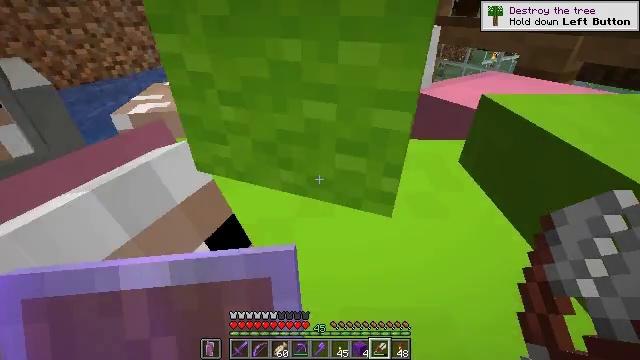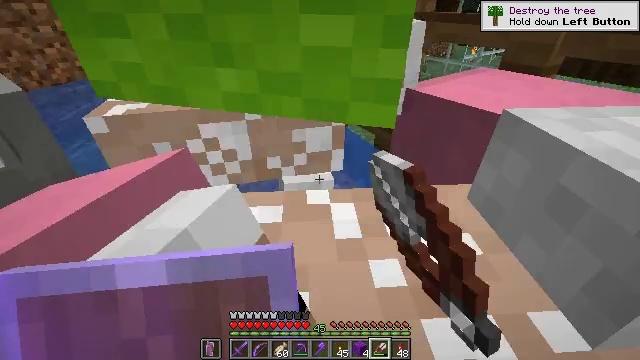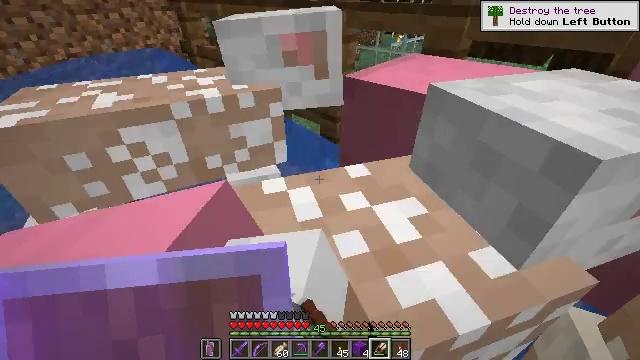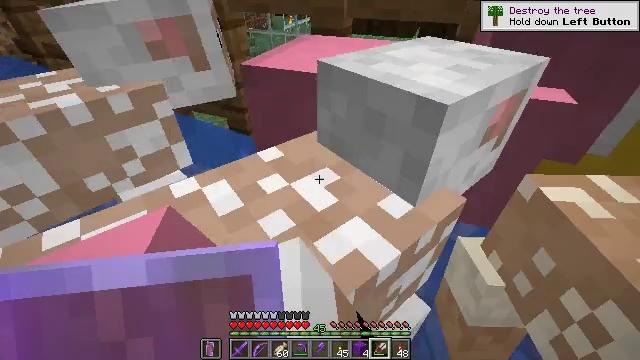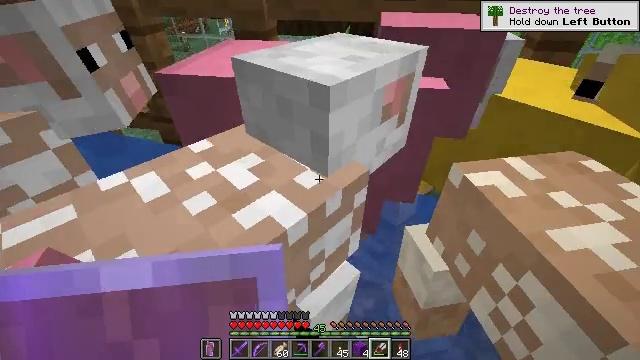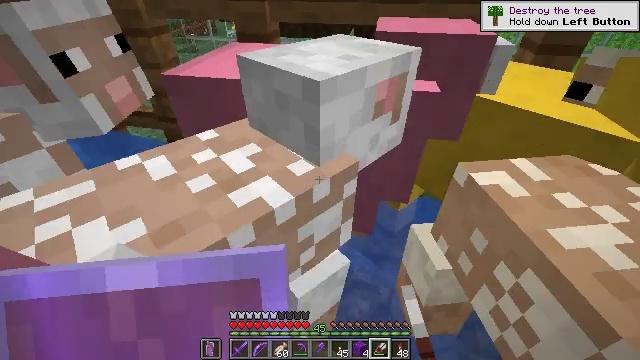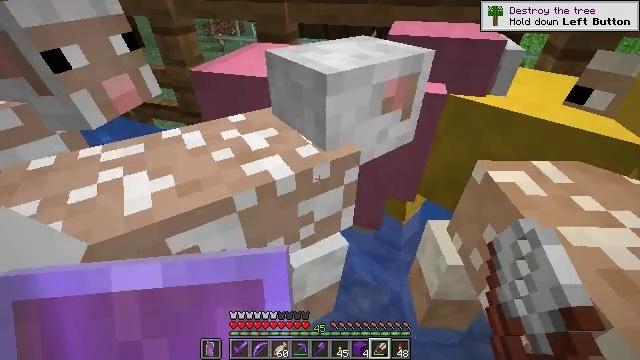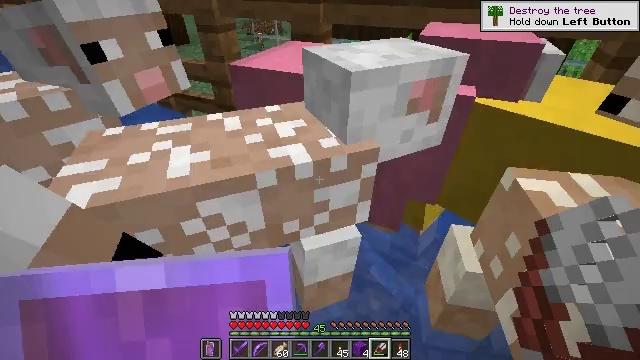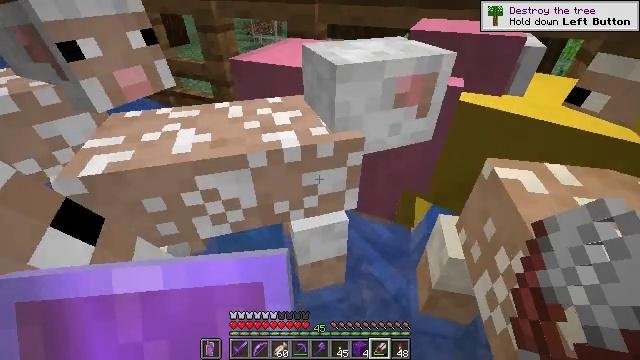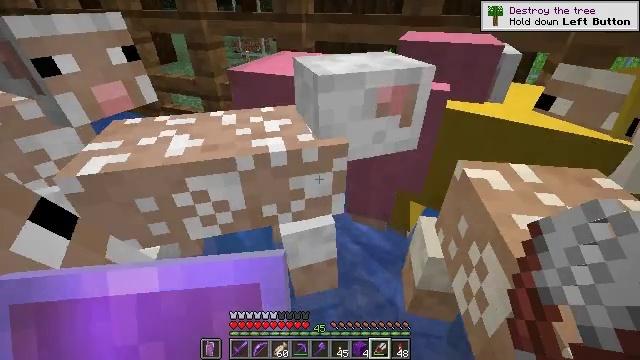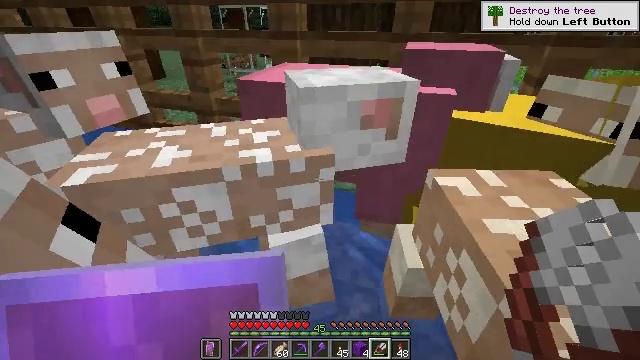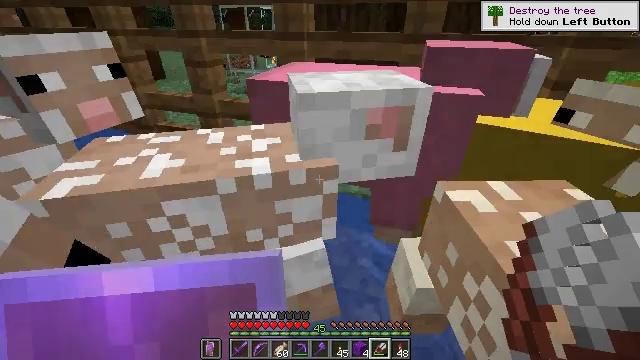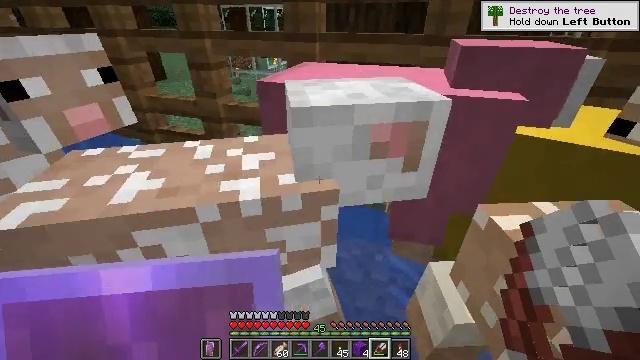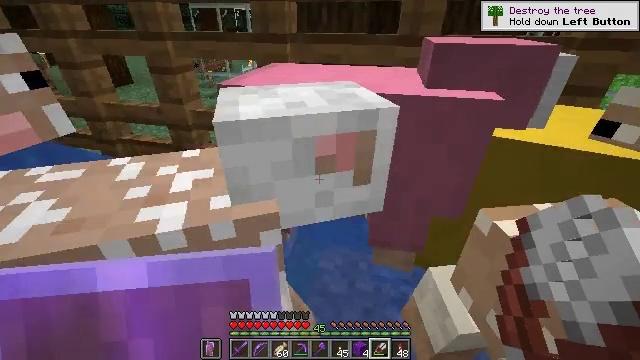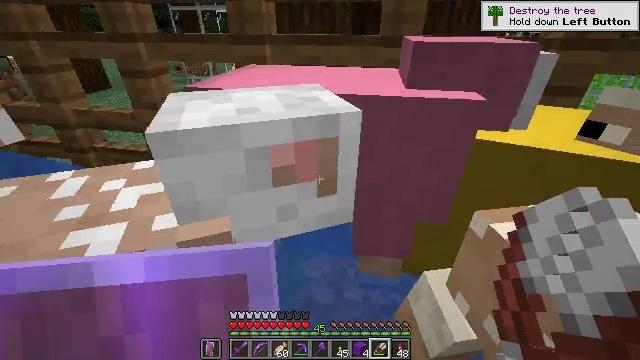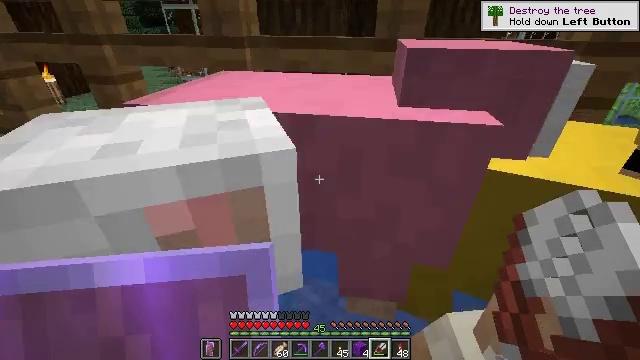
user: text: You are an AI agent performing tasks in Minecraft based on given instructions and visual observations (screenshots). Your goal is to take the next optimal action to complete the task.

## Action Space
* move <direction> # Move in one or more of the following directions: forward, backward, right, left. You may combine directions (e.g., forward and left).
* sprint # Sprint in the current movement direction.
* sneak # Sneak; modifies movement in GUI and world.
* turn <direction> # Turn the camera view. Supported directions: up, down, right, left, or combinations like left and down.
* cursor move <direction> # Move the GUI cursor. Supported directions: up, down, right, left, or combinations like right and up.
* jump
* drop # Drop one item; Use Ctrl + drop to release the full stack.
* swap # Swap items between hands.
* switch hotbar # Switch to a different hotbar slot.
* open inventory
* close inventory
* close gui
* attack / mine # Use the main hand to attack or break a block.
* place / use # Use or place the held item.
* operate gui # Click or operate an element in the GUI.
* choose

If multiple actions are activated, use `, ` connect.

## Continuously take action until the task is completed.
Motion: motion action
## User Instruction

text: Collect the light blue shulker box into your inventory.
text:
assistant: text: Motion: turn right, use / place
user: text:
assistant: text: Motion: turn right and down, use / place
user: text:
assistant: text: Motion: turn right and down
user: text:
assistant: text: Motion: turn right
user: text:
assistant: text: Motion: turn left
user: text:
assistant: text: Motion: turn left, use / place
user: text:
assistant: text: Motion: turn left, use / place
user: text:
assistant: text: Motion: use / place
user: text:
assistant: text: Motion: turn right and up
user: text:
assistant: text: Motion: move forward, turn right and up
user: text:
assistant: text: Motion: move forward, use / place
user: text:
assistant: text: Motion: move forward, use / place
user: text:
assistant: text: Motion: move forward, turn right, use / place
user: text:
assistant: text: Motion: move forward, turn right
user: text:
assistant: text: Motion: move forward, use / place
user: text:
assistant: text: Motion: use / place
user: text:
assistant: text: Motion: turn right, use / place
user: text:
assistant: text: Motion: turn right, use / place
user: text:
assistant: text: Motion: turn right
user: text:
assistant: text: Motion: turn right
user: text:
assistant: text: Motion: use / place
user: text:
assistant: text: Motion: use / place
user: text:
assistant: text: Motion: use / place
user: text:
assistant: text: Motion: turn right, use / place
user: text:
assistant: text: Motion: turn right
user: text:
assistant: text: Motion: use / place
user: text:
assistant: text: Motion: turn right, use / place
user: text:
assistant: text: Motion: turn right, use / place
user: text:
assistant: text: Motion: move forward, turn right
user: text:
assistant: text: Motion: move forward, turn right and down